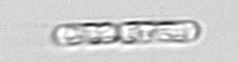
Label: Dactyliosolen_fragilissimus